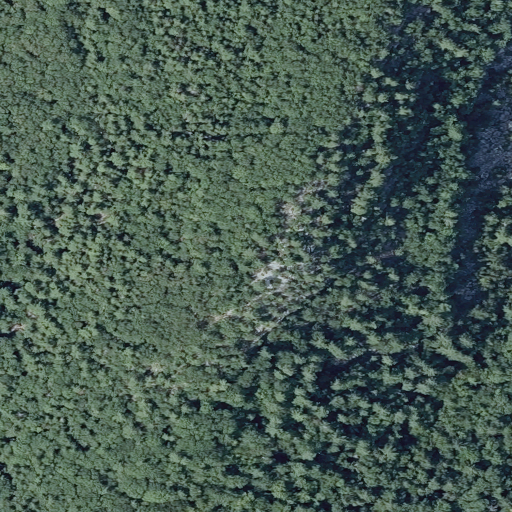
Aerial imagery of mountain in Maine named French Mountain containing mixed forest, deciduous forest, evergreen forest, pasture, and barren land